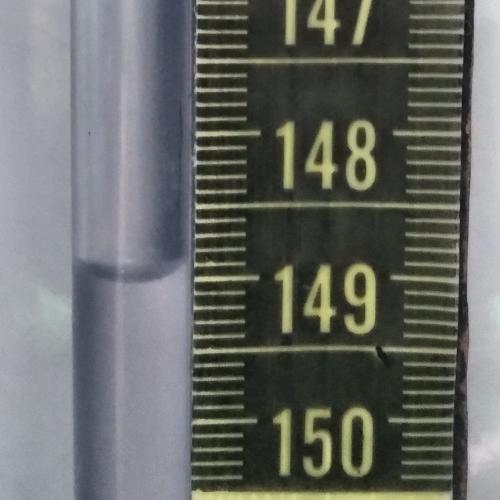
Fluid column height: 149.0 cm